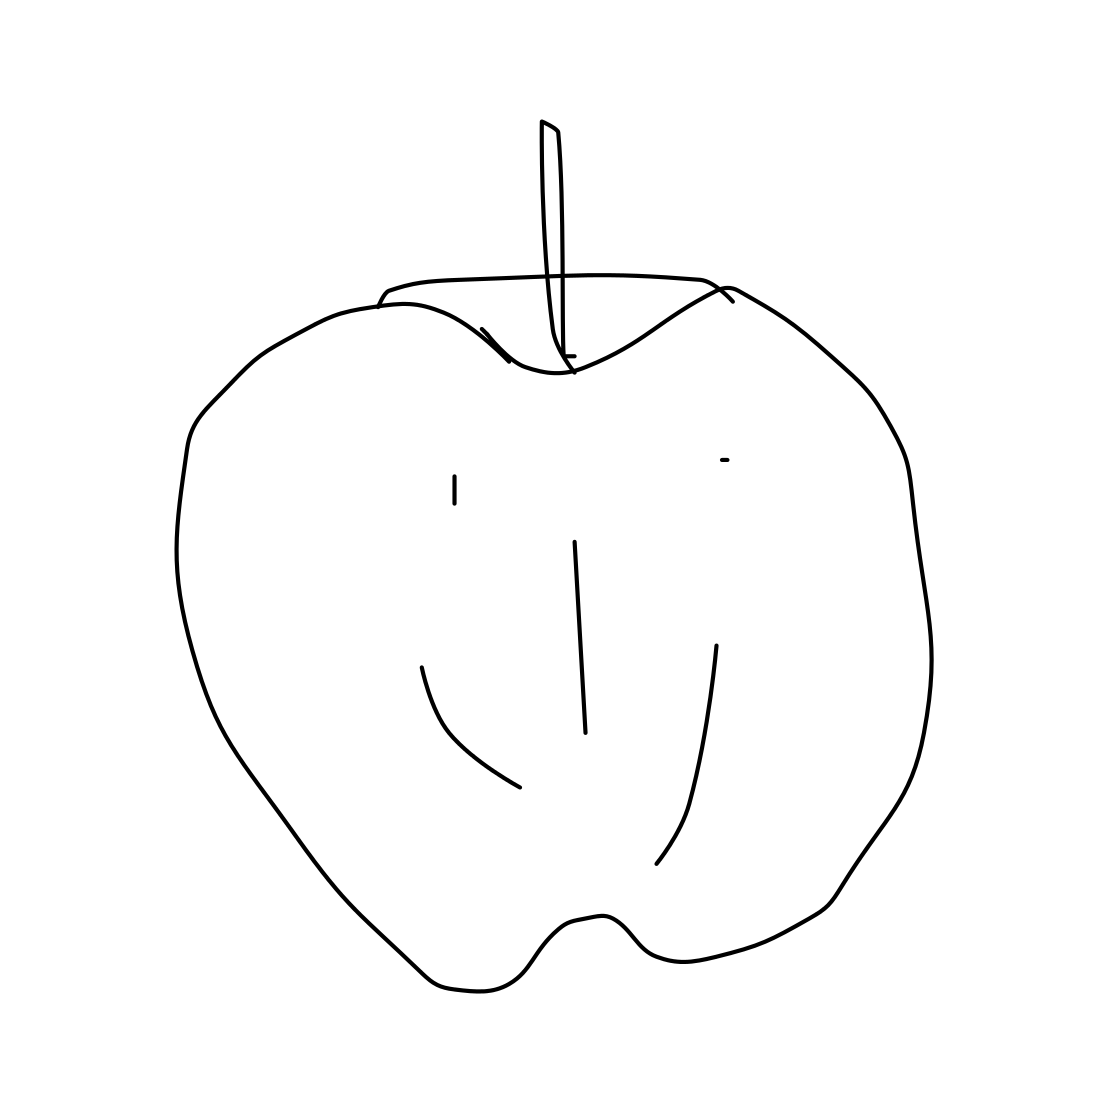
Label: apple